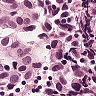
Metastatic tissue present: yes